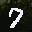
Label: 7